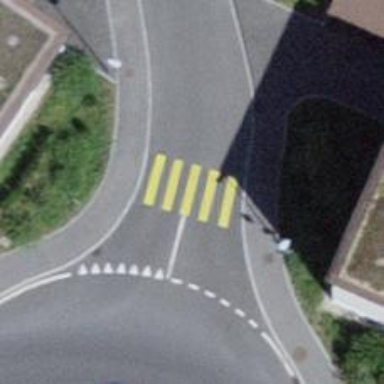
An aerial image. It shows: Pedestrian crossing with zebra markings on the footway.